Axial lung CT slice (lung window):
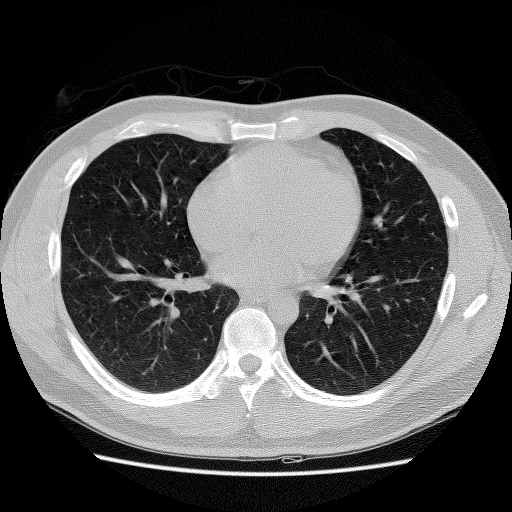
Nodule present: no